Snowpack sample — Snodgrass Mountain, Crested Butte, Colorado (2/4/25, 12:06 PM MST)
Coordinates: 38.923, -106.968
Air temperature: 35 °F
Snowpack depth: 80 cm
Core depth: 50 cm
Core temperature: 30.2 °F
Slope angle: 14°, slope face: 78°
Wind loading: low
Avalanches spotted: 0
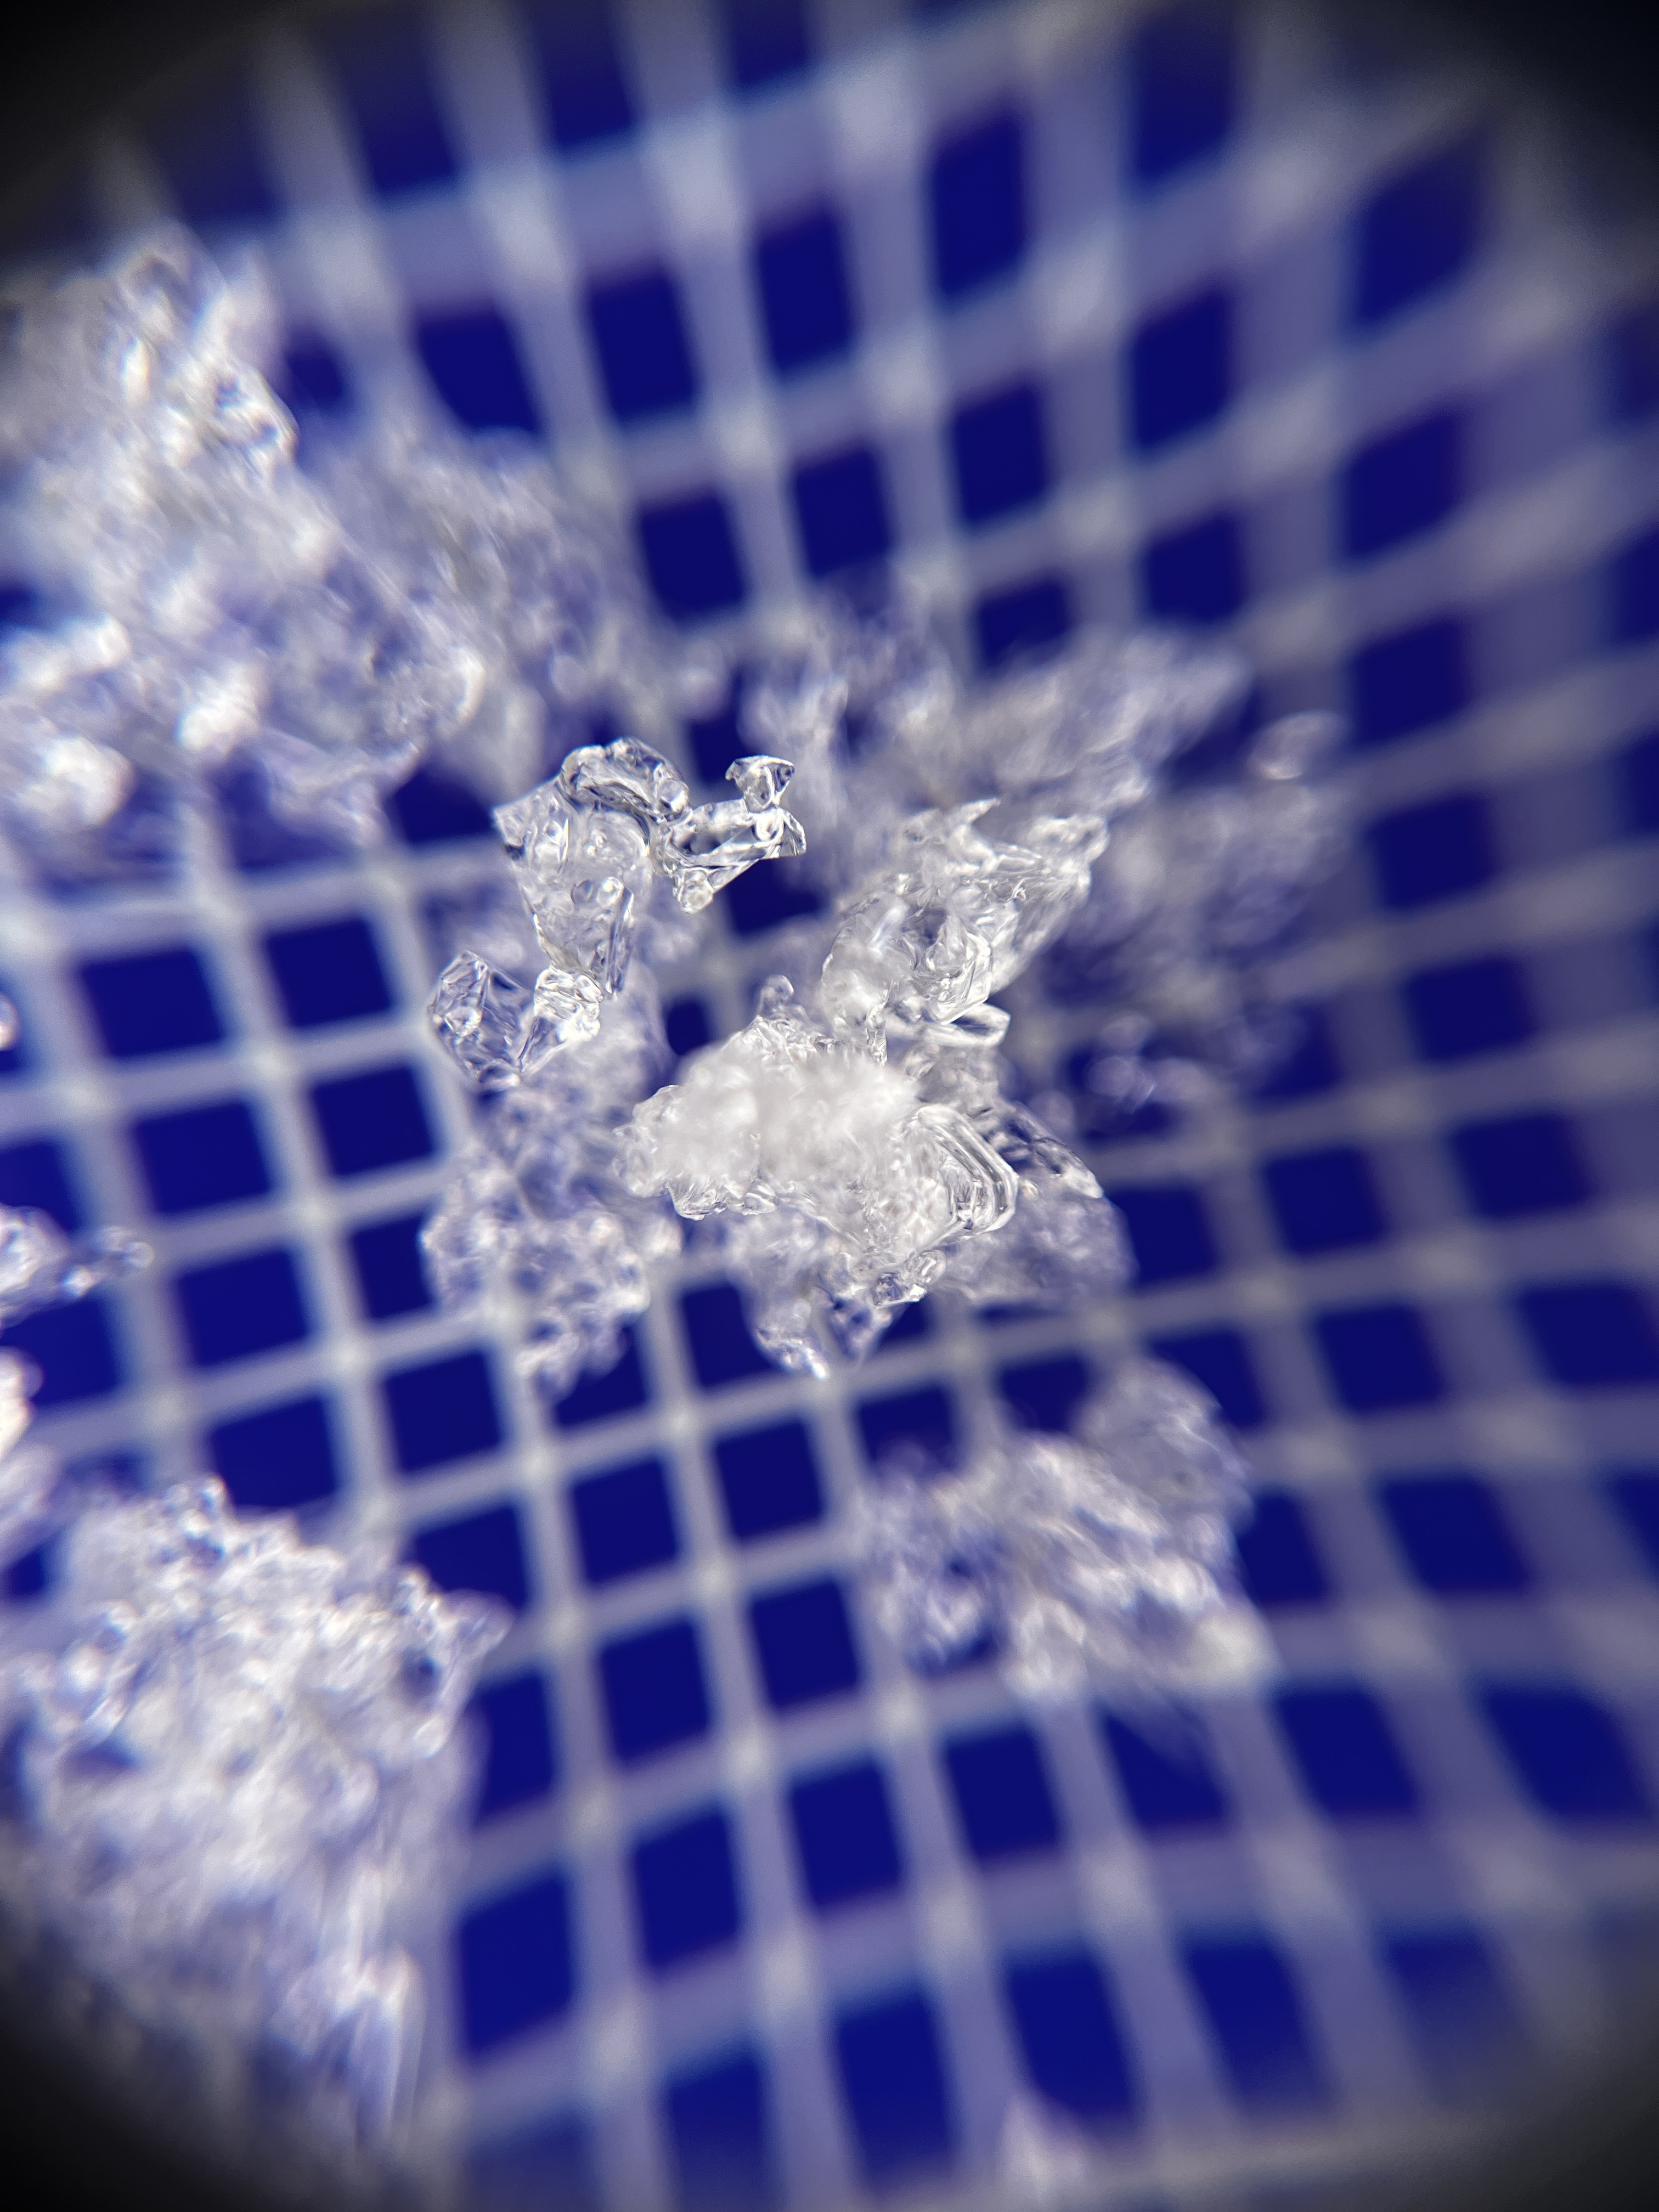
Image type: magnified_profile
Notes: No avalanches nearby, unusually warm weather for the last month reported by residents, Collected 25 yards from treeline